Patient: sex F, age 33
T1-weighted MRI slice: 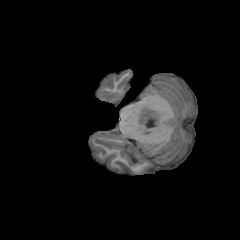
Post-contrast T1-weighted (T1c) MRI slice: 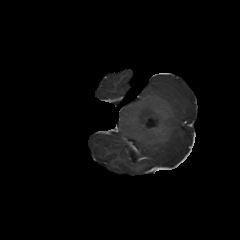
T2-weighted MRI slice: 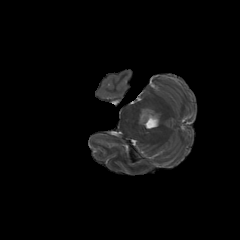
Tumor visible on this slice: yes
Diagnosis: Glioblastoma, IDH-wildtype
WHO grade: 4